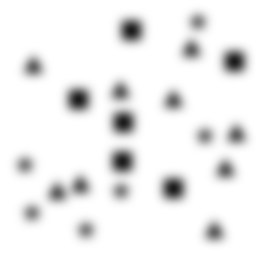
Squares: 6
Triangles: 9
Stars: 6
Total shapes: 21